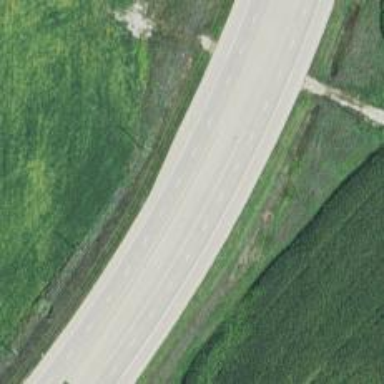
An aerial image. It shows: Secondary link road.